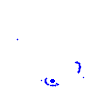
Particle: pion